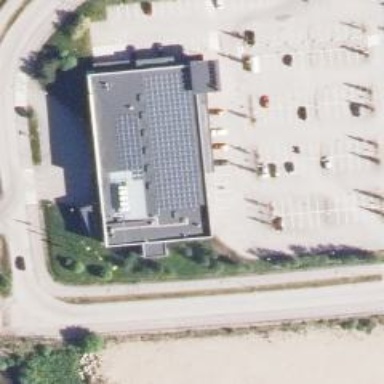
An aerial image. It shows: Supermarket.